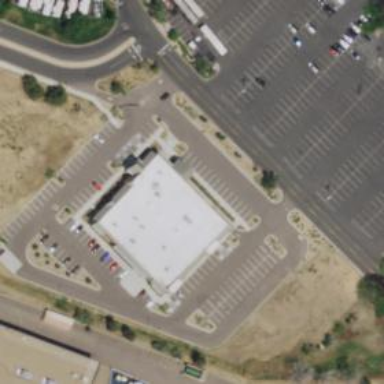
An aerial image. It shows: Bank building.